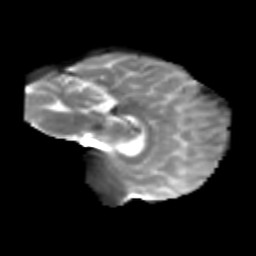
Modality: T2w
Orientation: sagittal
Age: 30
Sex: female
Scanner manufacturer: siemens
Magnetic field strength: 3 T
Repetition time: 1.8 s
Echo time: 0.07 s